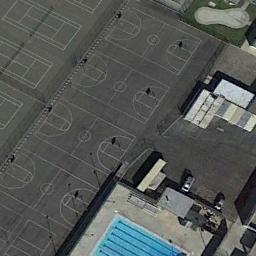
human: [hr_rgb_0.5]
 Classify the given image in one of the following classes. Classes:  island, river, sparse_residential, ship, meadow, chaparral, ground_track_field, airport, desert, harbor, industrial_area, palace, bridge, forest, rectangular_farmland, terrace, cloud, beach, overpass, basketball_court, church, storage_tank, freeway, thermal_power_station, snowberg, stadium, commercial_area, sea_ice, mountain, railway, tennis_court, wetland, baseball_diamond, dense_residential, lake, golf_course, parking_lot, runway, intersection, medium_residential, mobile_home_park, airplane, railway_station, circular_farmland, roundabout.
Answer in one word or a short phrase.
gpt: basketball_court